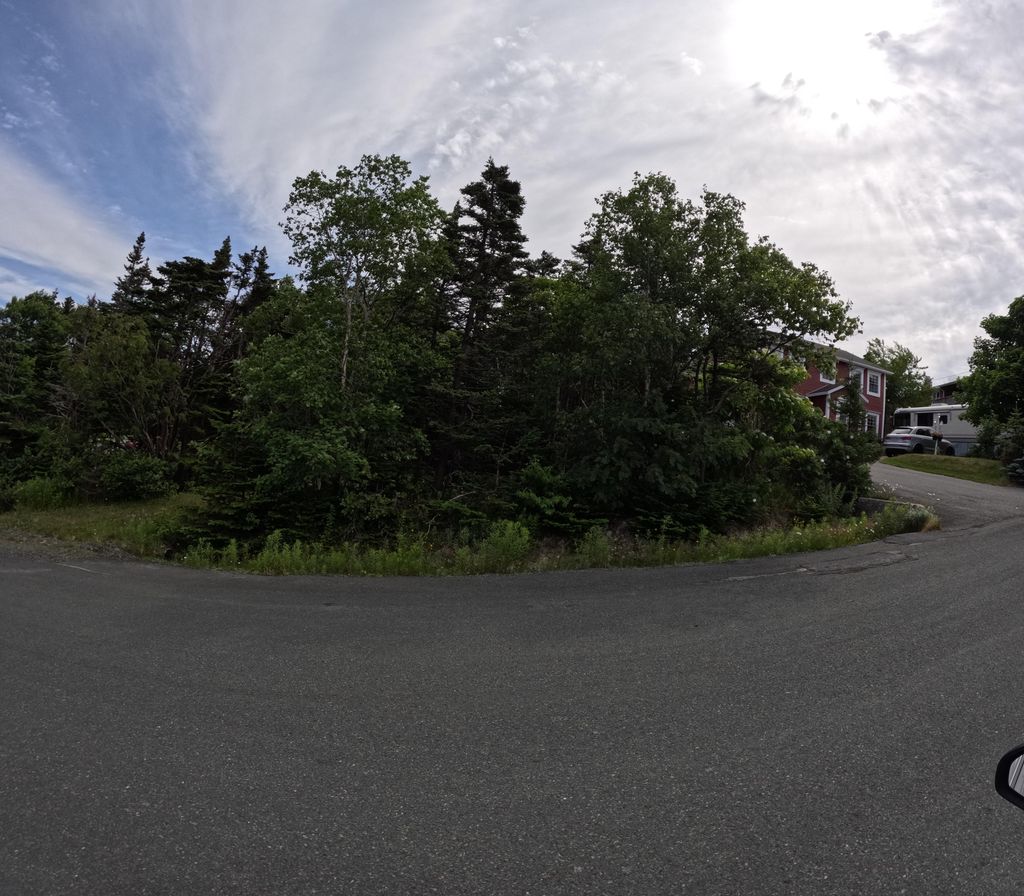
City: st_johns